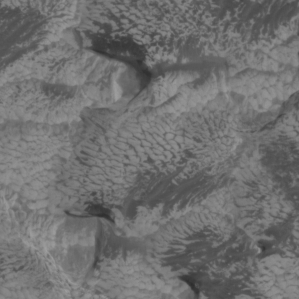
Label: non_frost